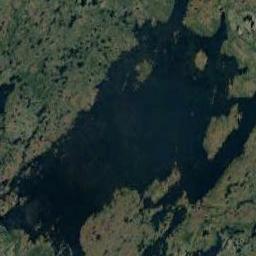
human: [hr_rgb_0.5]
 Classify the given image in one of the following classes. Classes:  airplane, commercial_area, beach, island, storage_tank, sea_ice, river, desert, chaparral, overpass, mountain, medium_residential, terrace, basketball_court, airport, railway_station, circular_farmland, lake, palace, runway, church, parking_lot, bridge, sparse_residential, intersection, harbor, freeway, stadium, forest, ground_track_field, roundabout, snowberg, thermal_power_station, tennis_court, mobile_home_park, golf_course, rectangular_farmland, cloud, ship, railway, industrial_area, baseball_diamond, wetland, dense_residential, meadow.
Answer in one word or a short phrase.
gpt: lake